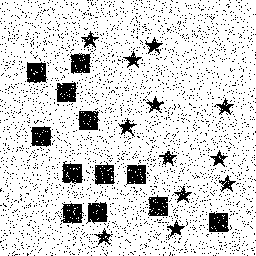
Squares: 12
Triangles: 0
Stars: 12
Total shapes: 24